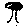
Label: tree